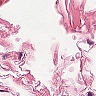
Metastatic tissue present: no